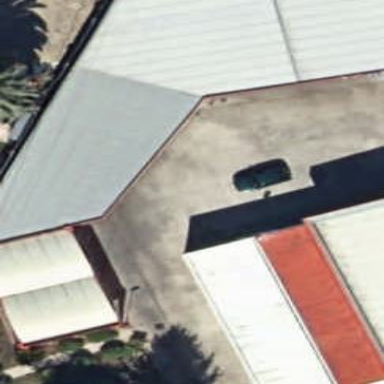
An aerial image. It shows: Fuel station.